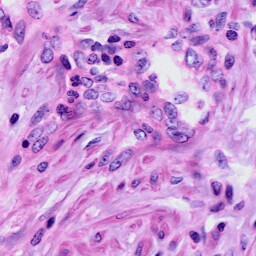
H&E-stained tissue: Cervix